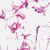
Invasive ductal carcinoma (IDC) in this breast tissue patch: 0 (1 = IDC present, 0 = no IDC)